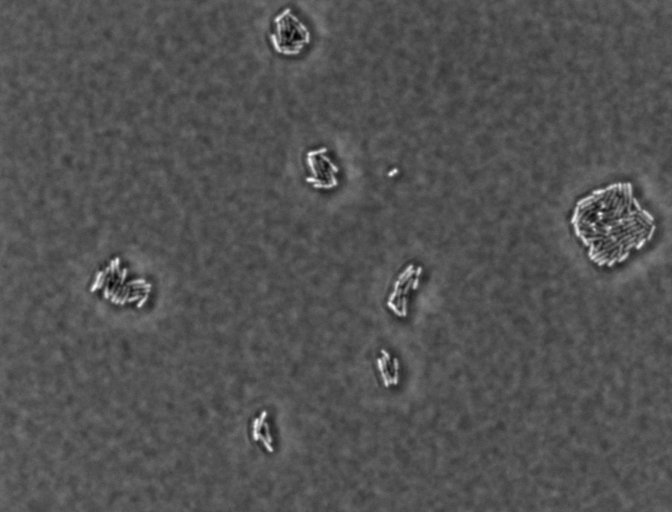
Salmonella enterica Enteritidis